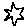
Label: star